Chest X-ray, PA view. Patient: 34 years old, sex F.
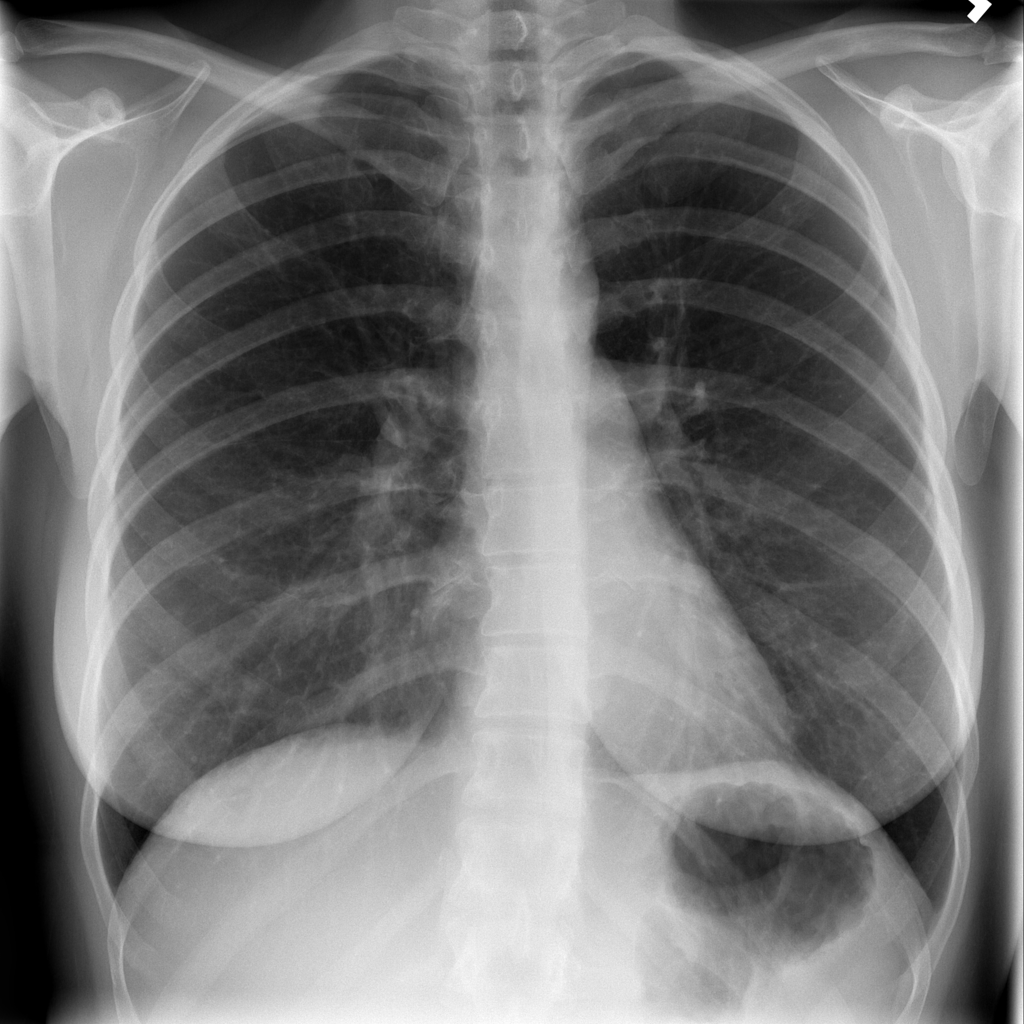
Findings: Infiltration